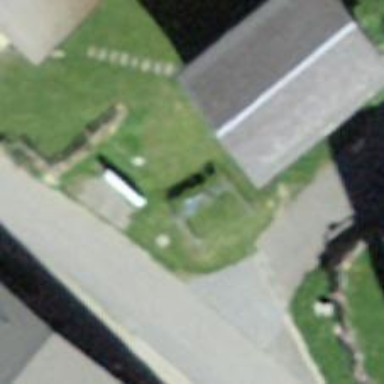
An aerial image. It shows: Post box.